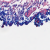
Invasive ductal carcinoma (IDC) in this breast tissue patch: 0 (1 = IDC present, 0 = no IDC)